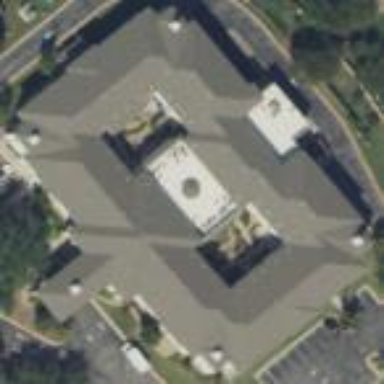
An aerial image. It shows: Nursing home building.